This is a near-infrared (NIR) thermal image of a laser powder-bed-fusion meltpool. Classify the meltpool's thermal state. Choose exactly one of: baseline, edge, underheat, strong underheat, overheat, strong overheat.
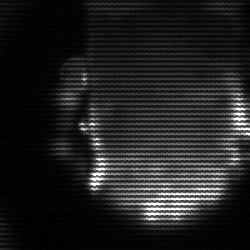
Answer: baseline